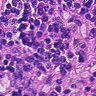
Metastatic tissue present: no